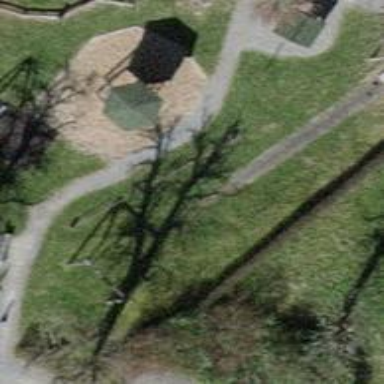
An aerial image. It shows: Playground area for leisure activities on the land.